Question: I am currently implement toolbar into my code and having some issues with it. It does not display or change the colour of the status and bar background. Here is the code I wrote:
## toolbar.xml
'''
<android.support.v7.widget.Toolbar
xmlns:app="http://schemas.android.com/apk/res-auto"
android:id="@+id/my_awesome_toolbar"
android:layout_height="wrap_content"
android:layout_width="match_parent"
android:minHeight="?attr/actionBarSize" />
'''
## styles.xml
'''
<resources>
<!-- Application theme. -->
<style name="AppTheme.NoActionBar" parent="Theme.AppCompat.Light">
<item name="windowActionBar">false</item>
<item name="colorPrimary">@color/blue</item>
<item name="colorPrimaryDark">@color/blue</item>
</style>
<color name="blue">#3F51B5 </color>
</resources>
'''
## java file
'''
@Override
protected void onCreate(Bundle savedInstanceState) {
super.onCreate(savedInstanceState);
setContentView(R.layout.activity_warfarin_info);
Toolbar toolbar = (Toolbar) findViewById(R.id.my_awesome_toolbar);
if (toolbar != null) {
setSupportActionBar(toolbar);
}
}
'''
## Result

May I know what did I do wrong? Thanks..
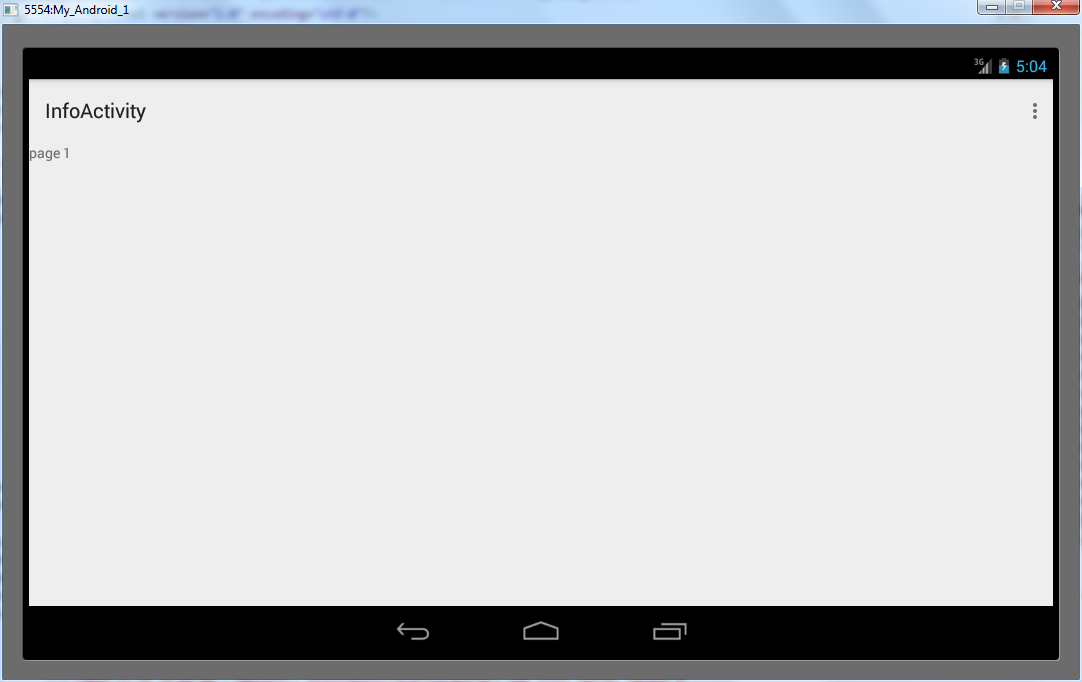
Answer: Firstly, in the toolbar layout XML file, you havent linked the style to the View. Try adding this line:
'''
style="@style/AppTheme.NoActionBar"
'''
ie:
'''
<android.support.v7.widget.Toolbar
xmlns:app="http://schemas.android.com/apk/res-auto"
android:id="@+id/my_awesome_toolbar"
android:layout_height="fill_parent"
android:layout_width="fill_parent"
android:minHeight="?attr/actionBarSize"
style="@style/AppTheme.NoActionBar"
>
'''
And the styles XML file:
'''
<resources>
<!-- Application theme. -->
<style name="AppTheme.NoActionBar" parent="Theme.AppCompat.Light">
<item name="windowActionBar">false</item>
<item name="android:background">@color/blue</item>
</style>
<color name="blue">#3F51B5 </color>
</resources>
'''